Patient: sex F, age 68
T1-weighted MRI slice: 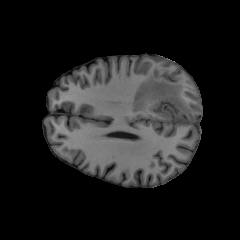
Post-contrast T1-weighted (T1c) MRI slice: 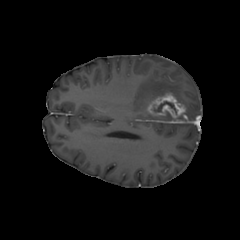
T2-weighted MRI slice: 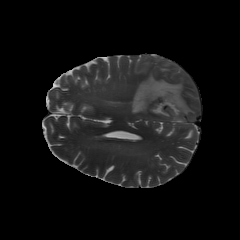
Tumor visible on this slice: yes
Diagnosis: Glioblastoma, IDH-wildtype
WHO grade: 4